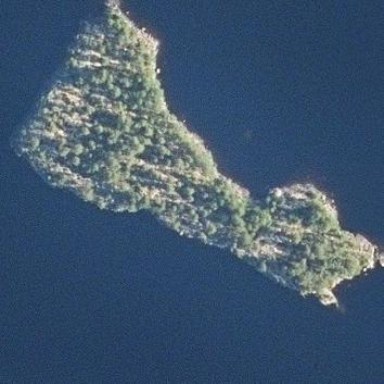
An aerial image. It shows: Islet.